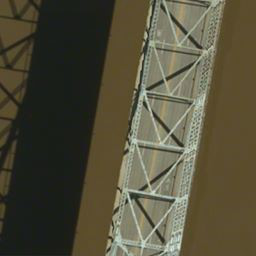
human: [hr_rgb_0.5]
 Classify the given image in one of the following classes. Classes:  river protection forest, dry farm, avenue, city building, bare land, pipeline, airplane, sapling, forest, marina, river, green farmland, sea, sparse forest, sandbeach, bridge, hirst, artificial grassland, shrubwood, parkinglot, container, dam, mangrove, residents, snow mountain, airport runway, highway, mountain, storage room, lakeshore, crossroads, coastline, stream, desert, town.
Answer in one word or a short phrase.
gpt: bridge